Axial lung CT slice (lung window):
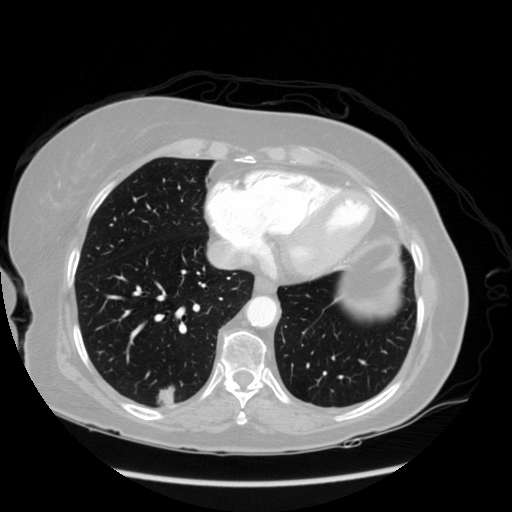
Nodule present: yes
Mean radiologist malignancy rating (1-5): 5